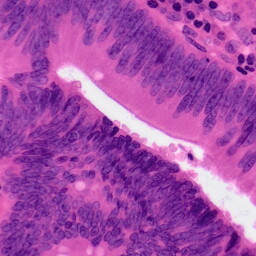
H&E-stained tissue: Colon